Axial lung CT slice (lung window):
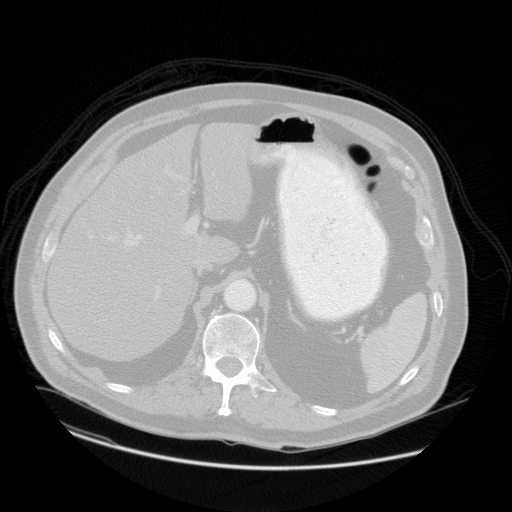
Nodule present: no